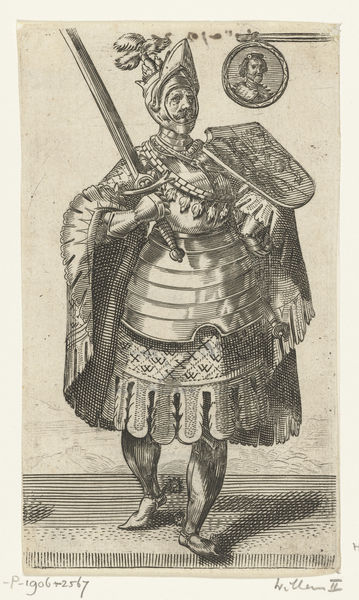
Titel: Portret van Willem II, graaf van Holland, rooms-koning
Künstler: Adriaen Matham
Standort: Amsterdam
Institution: Rijksmuseum
Schlagwörter: épée, armure, soldat, estampe, uniform